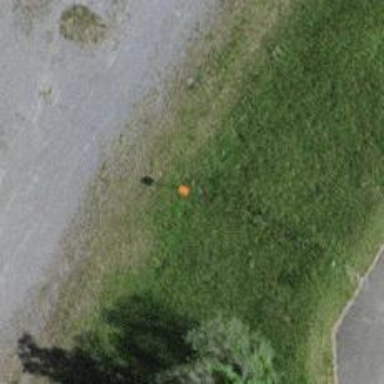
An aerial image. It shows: Aerial marker.